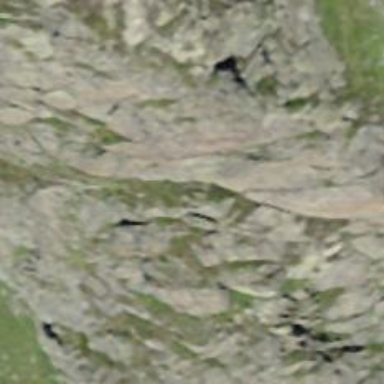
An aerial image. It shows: Cliff in nature.